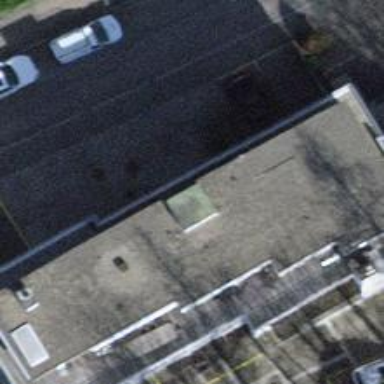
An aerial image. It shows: Commercial building with flat roof.